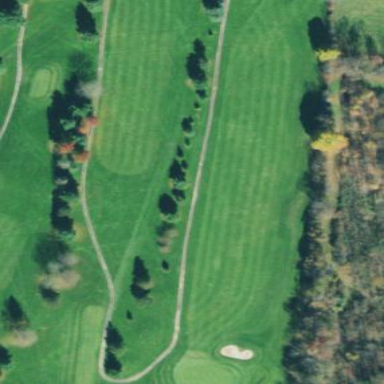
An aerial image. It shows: Grassy area designated as golf fairway.